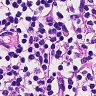
Metastatic tissue present: no